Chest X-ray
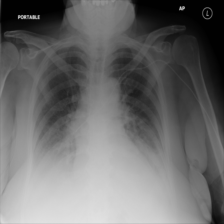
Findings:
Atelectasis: positive
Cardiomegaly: negative
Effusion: negative
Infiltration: positive
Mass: negative
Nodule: negative
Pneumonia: negative
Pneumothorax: negative
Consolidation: negative
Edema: negative
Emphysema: negative
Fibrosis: negative
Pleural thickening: negative
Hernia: negative